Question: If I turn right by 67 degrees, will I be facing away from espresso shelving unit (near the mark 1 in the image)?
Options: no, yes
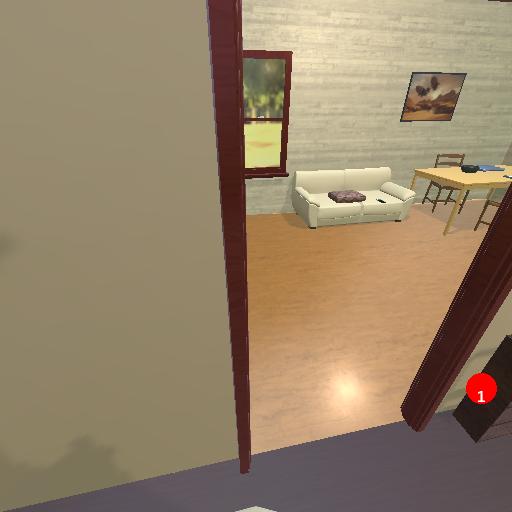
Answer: no